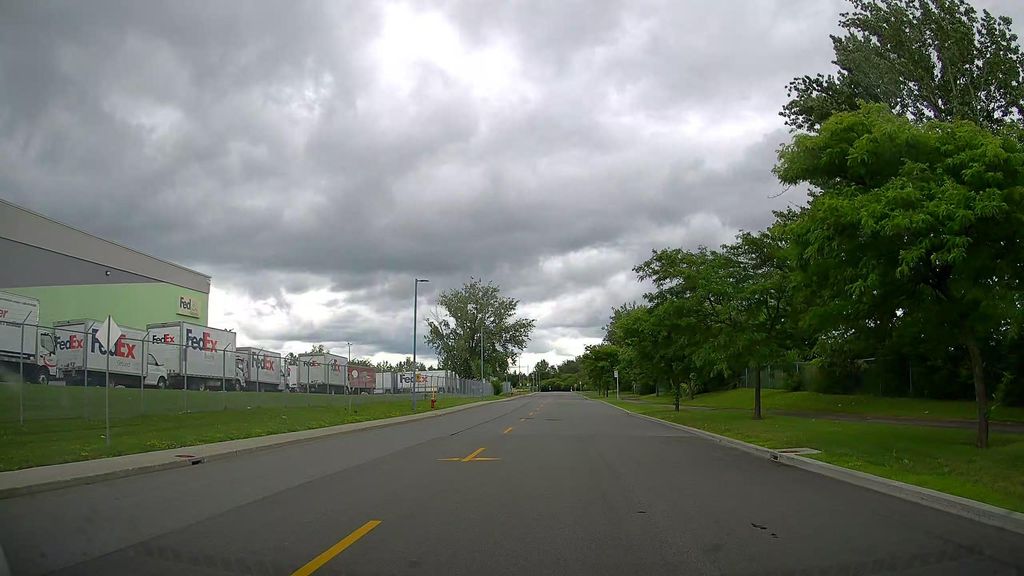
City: montreal